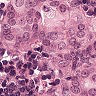
Metastatic tissue present: yes